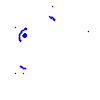
Particle: pion